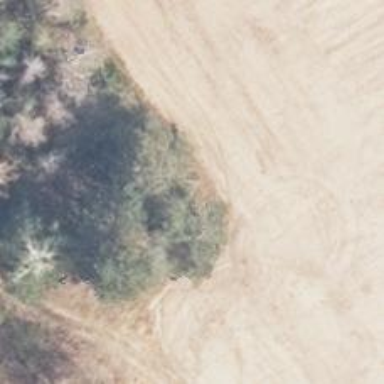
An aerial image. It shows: Hunting stand.